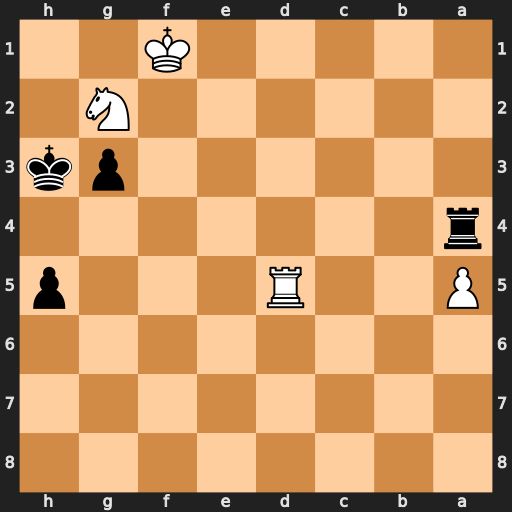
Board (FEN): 8/8/8/P2R3p/r7/6pk/6N1/5K2
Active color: b
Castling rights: -
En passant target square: -
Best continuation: Ra1+ Ke2 Kxg2